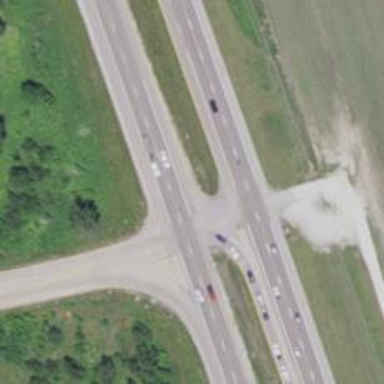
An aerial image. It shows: Trunk link highway.